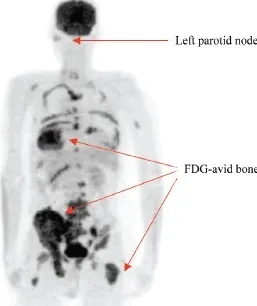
FDG-PET from 2011 showing multiple FDG avid osseous metastatic lesions.
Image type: radiology (pet)